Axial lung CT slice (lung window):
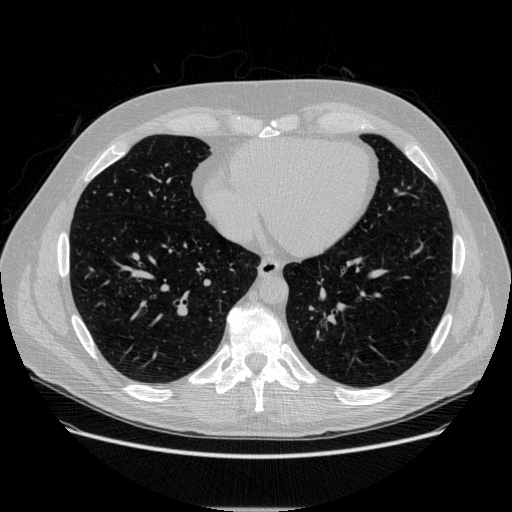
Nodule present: no